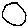
Label: circle